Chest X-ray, PA view. Patient: 63 years old, sex F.
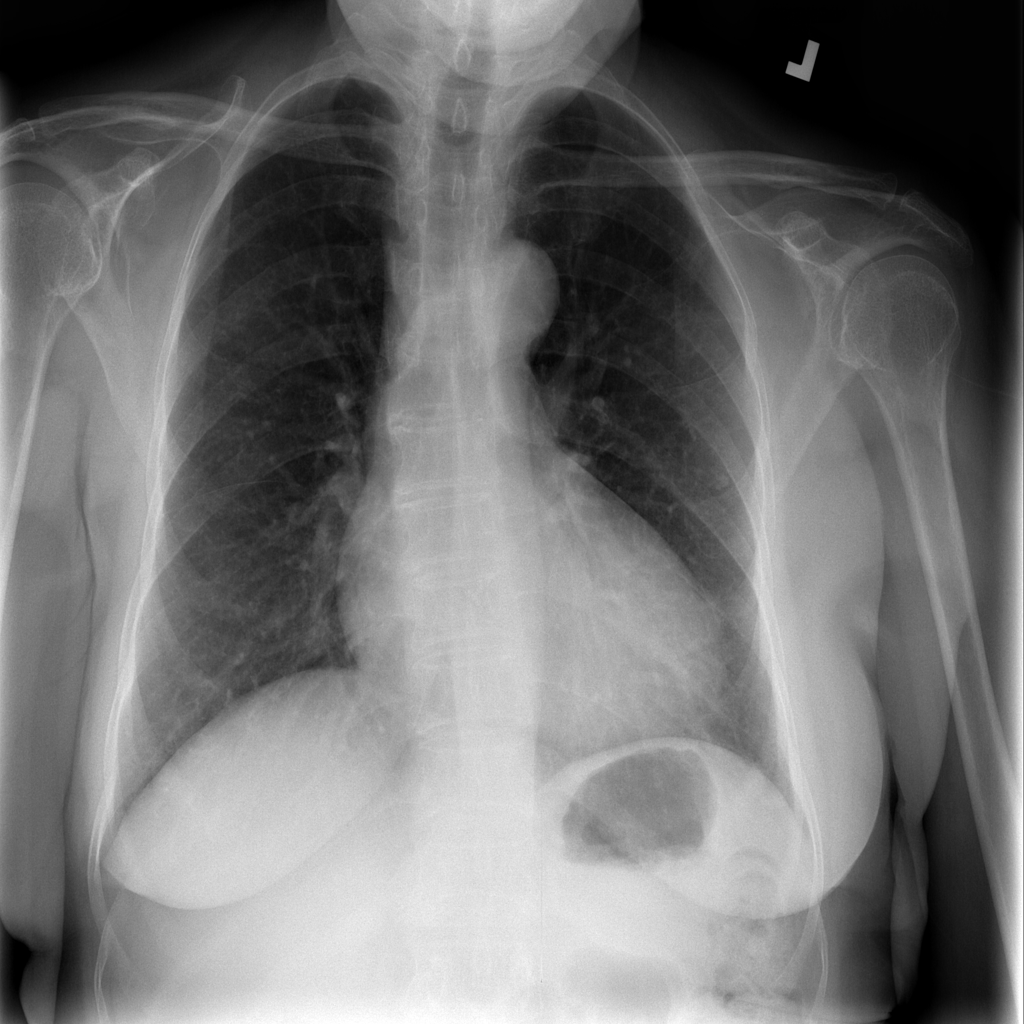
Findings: No Finding